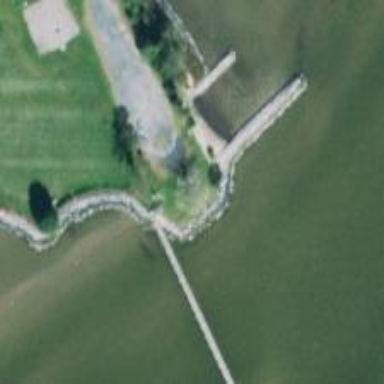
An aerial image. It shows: Breakwater structure.